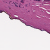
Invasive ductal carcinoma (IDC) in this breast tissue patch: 0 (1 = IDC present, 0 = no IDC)